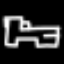
Label: bed